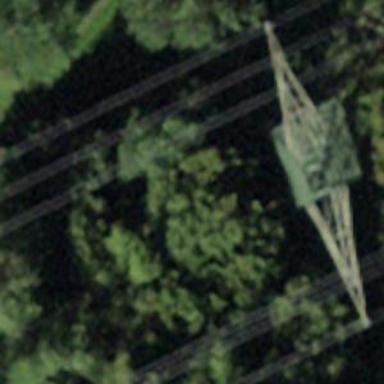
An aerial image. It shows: Power tower.